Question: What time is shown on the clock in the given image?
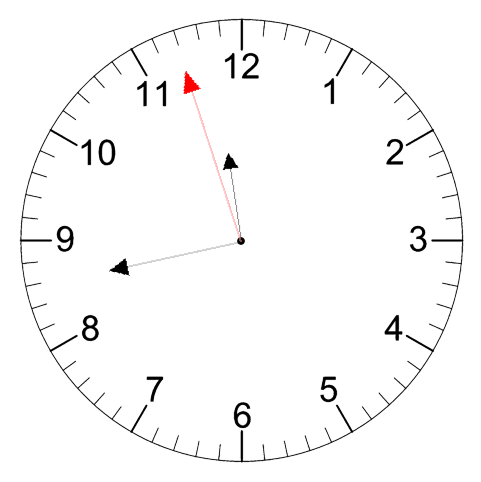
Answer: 11:42:57